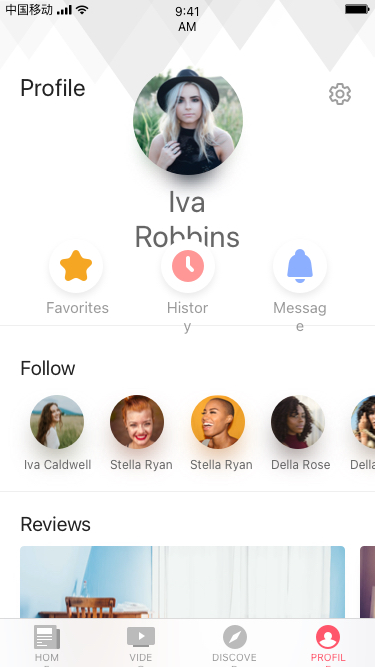
Text in this UI design:
Iva Robbins
Favorites
History
Message
Follow
Iva Caldwell
Stella Ryan
Stella Ryan
Della Rose
Della Rose
Reviews
Profile